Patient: sex M, age 46
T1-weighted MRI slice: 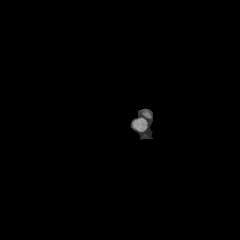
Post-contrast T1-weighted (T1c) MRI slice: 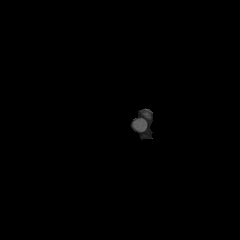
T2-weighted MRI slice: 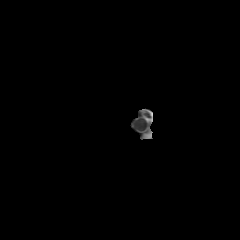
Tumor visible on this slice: no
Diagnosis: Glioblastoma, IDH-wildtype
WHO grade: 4